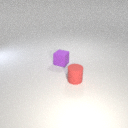
small red rubber cylinder in front of small purple rubber cube